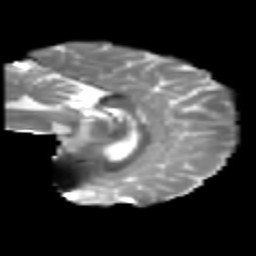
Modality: T2w
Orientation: sagittal
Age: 31
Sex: female
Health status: healthy